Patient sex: F
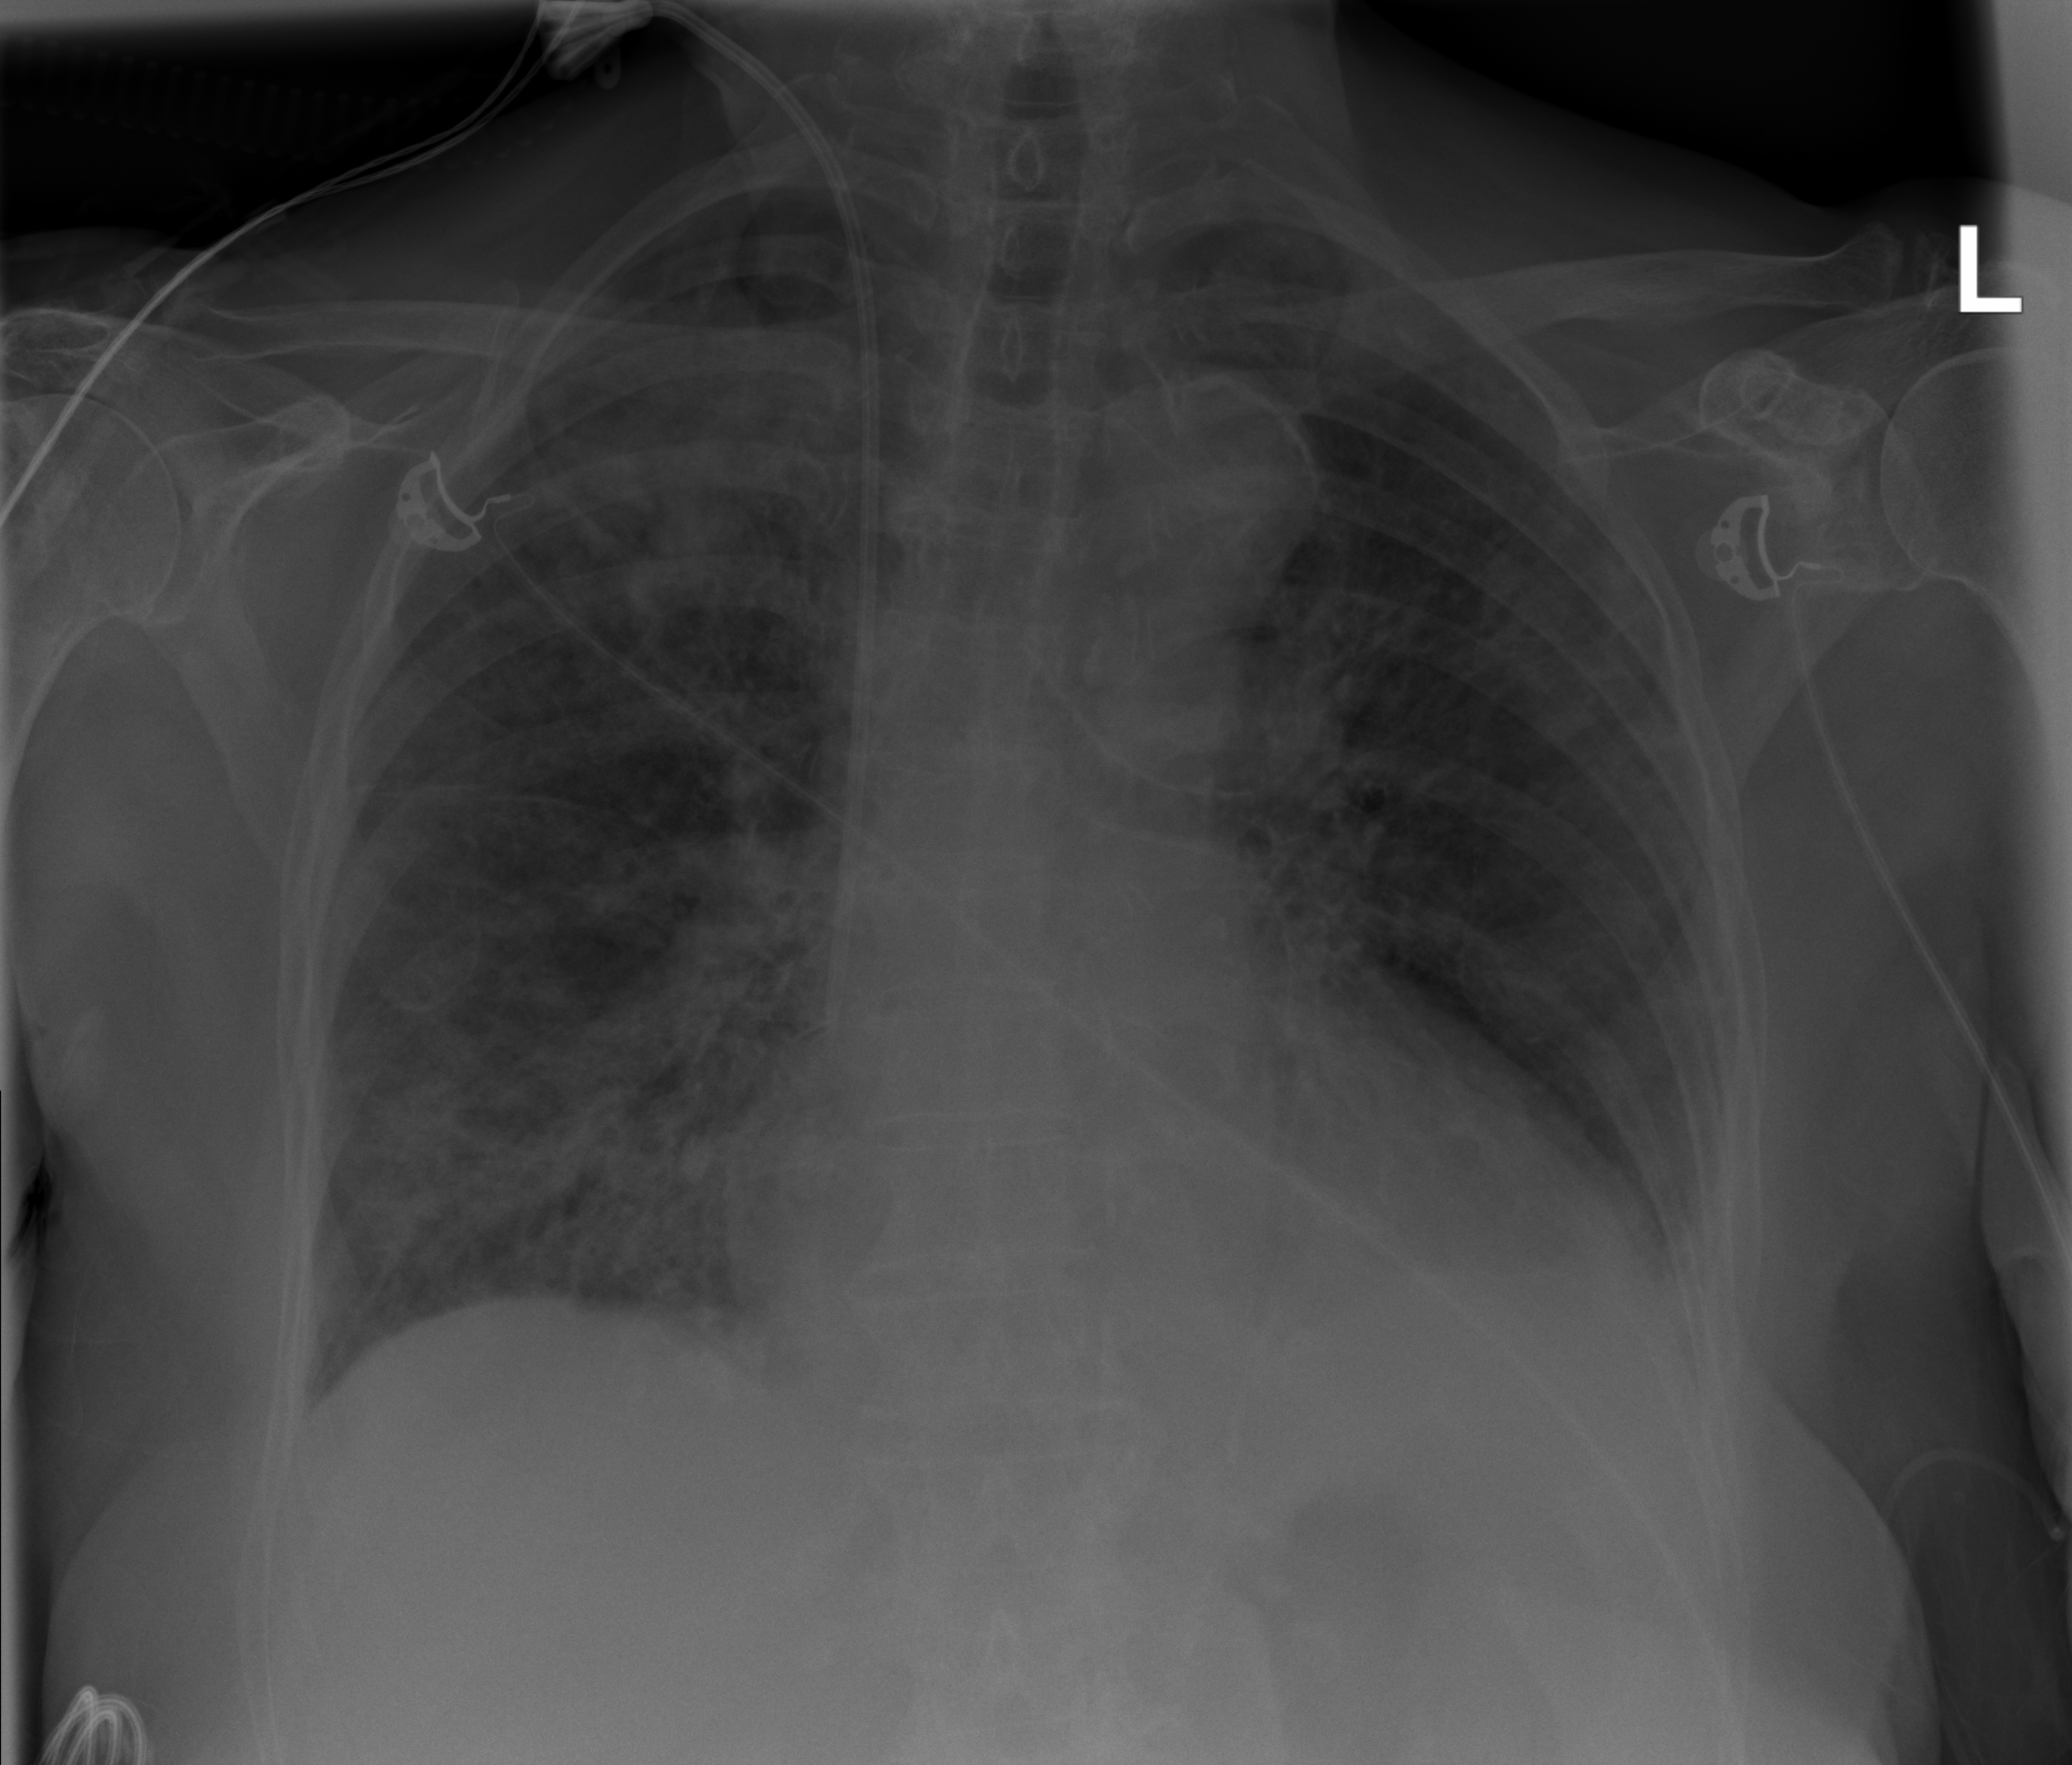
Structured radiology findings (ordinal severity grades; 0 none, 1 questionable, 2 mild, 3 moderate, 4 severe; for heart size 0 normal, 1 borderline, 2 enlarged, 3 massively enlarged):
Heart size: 2
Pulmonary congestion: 1
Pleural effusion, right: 0
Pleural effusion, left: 2
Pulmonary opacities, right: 3
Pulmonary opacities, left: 2
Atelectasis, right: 2
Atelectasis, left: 0